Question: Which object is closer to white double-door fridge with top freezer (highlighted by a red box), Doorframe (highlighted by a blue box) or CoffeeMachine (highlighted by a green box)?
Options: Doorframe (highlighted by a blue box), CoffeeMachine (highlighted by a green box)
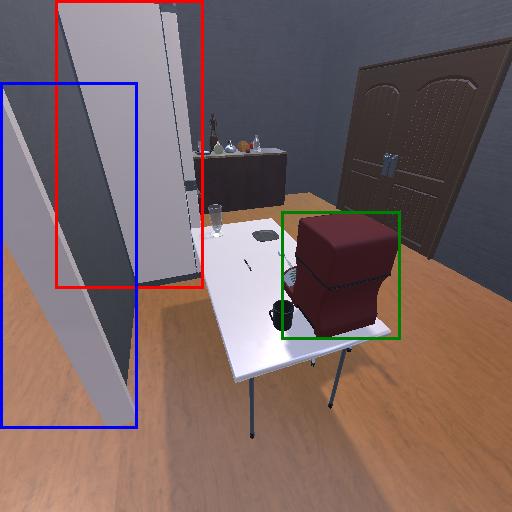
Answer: Doorframe (highlighted by a blue box)